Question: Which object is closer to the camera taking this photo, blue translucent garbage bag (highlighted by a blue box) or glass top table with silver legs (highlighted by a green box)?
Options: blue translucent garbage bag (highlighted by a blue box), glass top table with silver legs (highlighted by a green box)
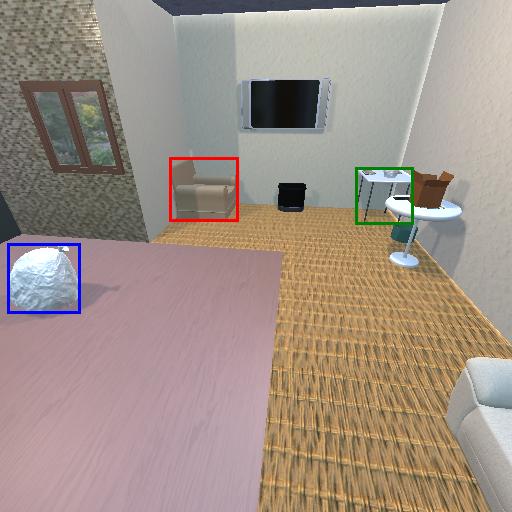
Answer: blue translucent garbage bag (highlighted by a blue box)